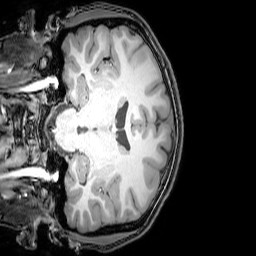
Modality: T1w
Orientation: coronal
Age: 21
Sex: male
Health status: healthy
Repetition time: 0.081 s
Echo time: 0.037 s